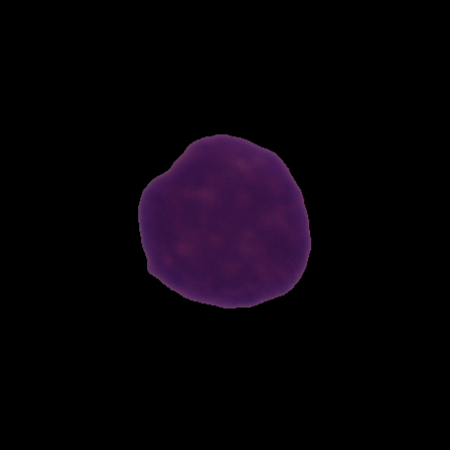
Label: healthy